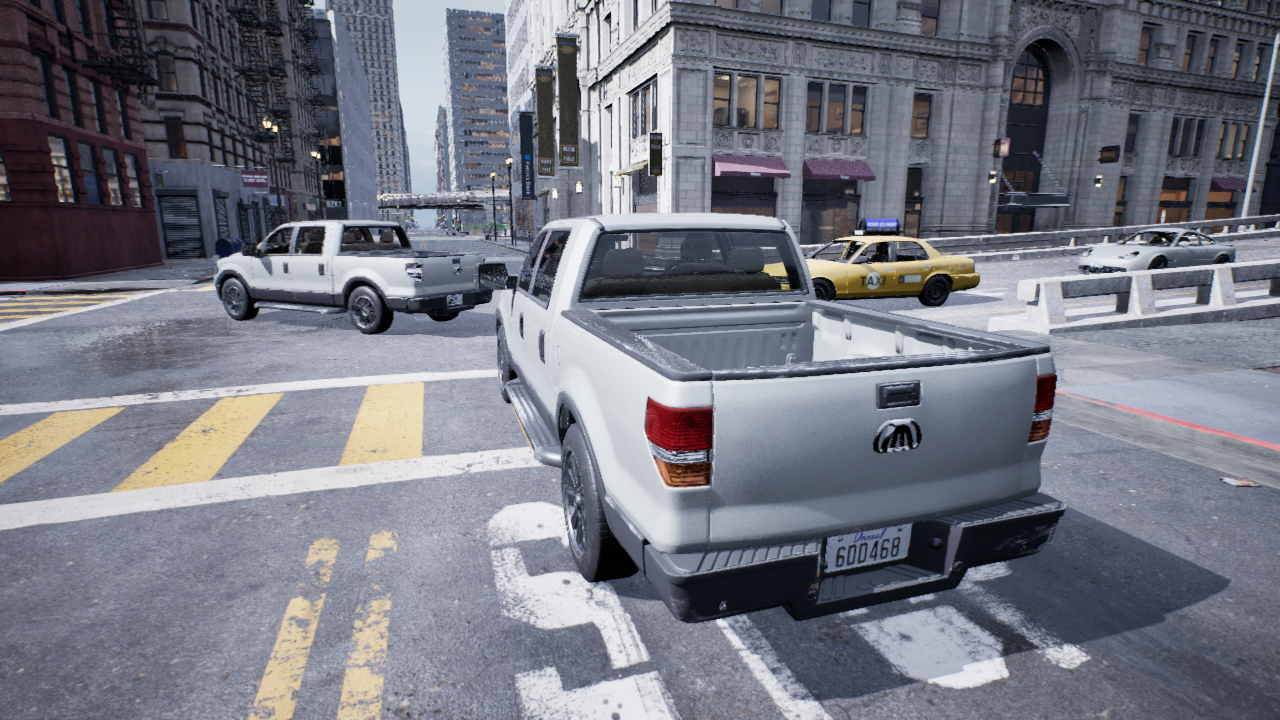
Venue: residential
Lighting: overcast
Vehicle rig: pickup